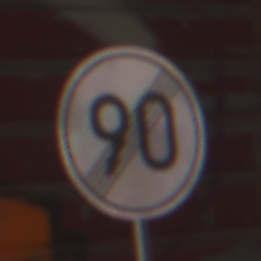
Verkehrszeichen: EndeGeschwindigkeit90
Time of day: MorningAfternoon
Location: Outdoor (Urban)
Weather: Clear
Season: NotSpecified
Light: Natural